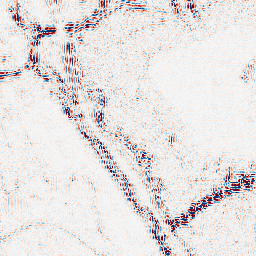
Category: wavelet
Decomposition family: wavelet_reverse_biorthogonal
Decomposition parameters: wavelet: rbio4.4
level: 2
Upsampling method: cubic_catmull_rom
Upsampling parameters: scale: 2
Upsampling scale: 2